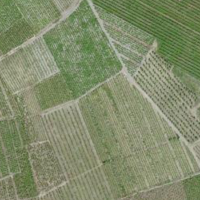
EUNIS habitat code: 40
Species observed at this site:
Clematis vitalba